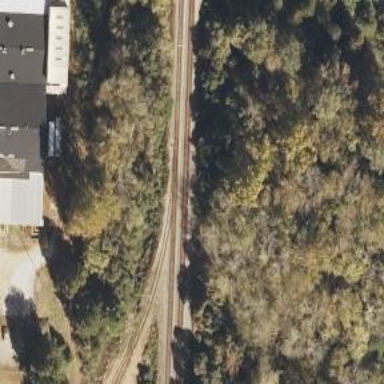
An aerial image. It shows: Railway siding with rails.